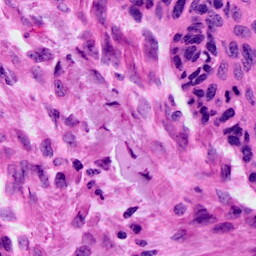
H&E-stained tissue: Cervix